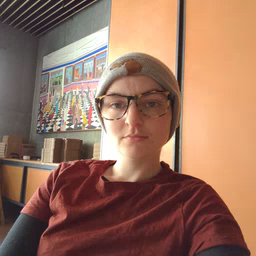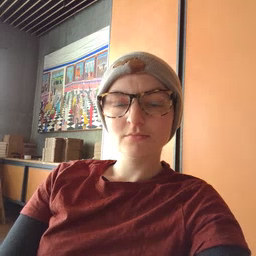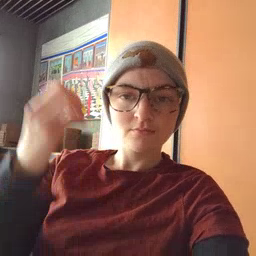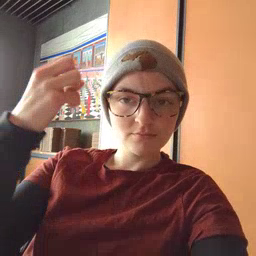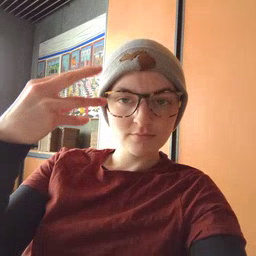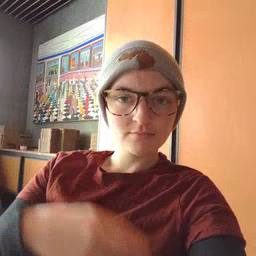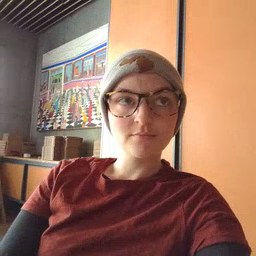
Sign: shower